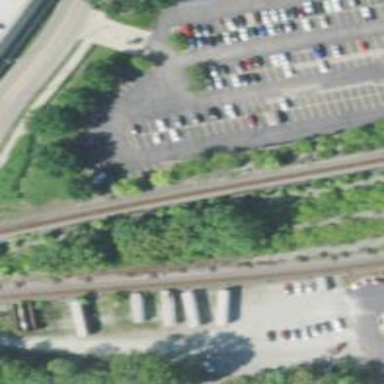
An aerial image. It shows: Abandoned railway.